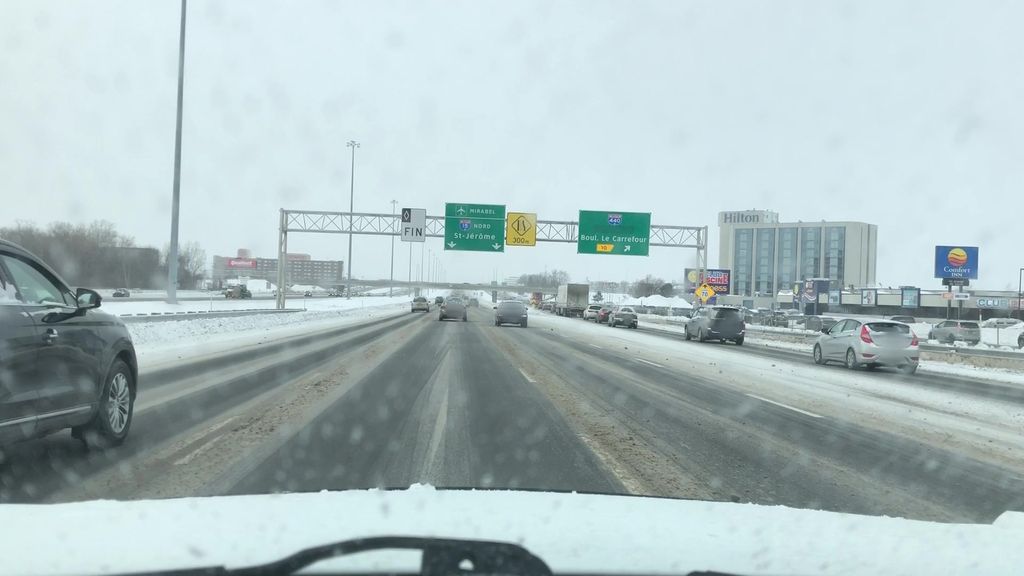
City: montreal